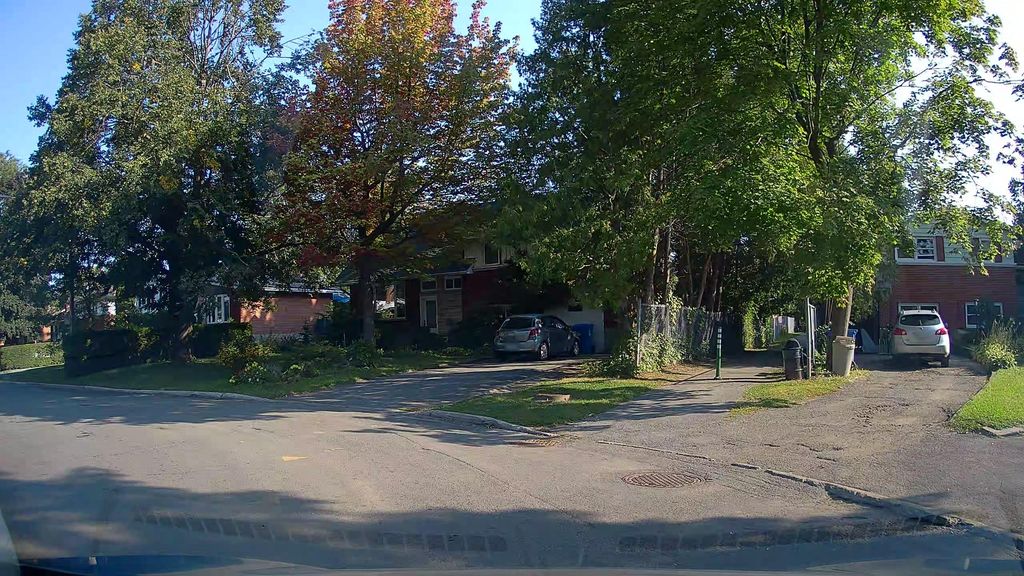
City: montreal